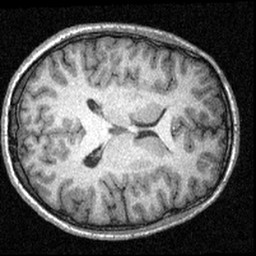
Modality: T1w
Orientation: axial
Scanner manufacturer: siemens
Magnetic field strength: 3 T
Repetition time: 1.57 s
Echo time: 0.00304 s